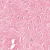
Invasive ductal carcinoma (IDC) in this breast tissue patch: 0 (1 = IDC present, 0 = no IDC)